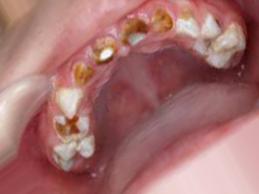
Condition: Caries